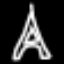
Label: The Eiffel Tower